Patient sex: M
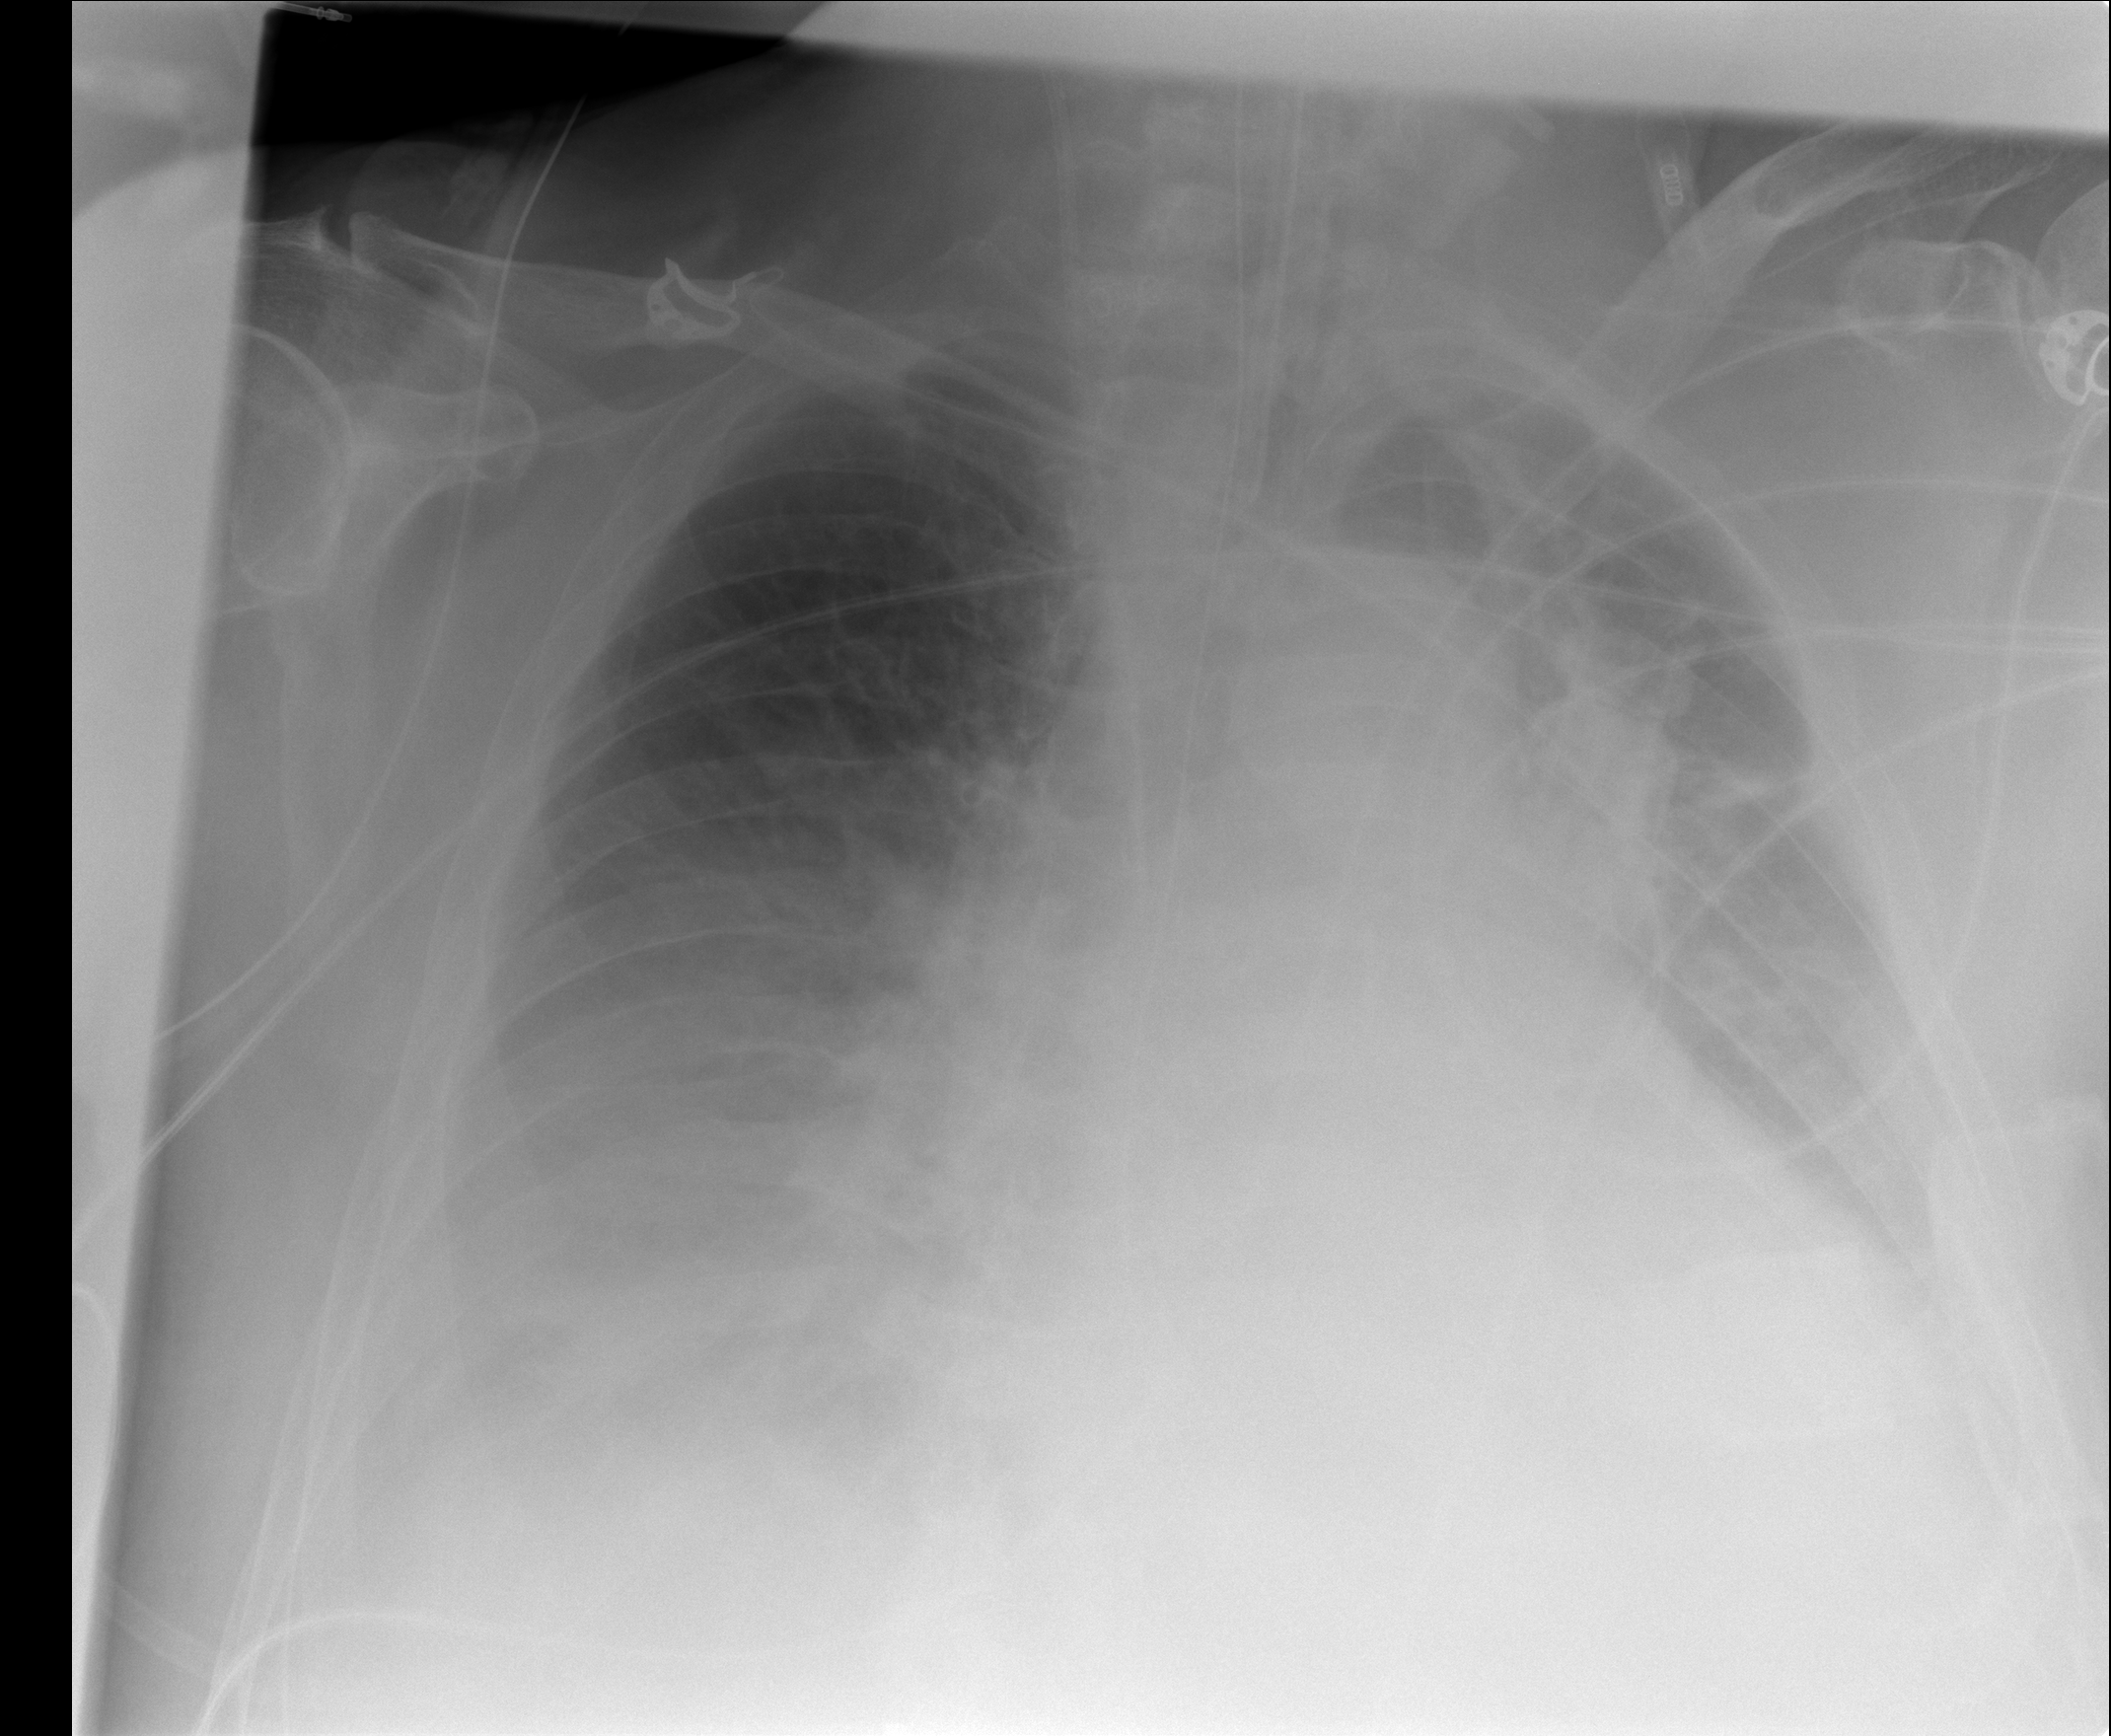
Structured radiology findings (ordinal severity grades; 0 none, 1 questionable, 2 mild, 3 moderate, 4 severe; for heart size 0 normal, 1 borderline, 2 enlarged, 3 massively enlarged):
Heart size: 2
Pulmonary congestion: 2
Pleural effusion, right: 3
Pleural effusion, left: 3
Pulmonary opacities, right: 0
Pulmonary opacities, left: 0
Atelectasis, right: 2
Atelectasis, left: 2